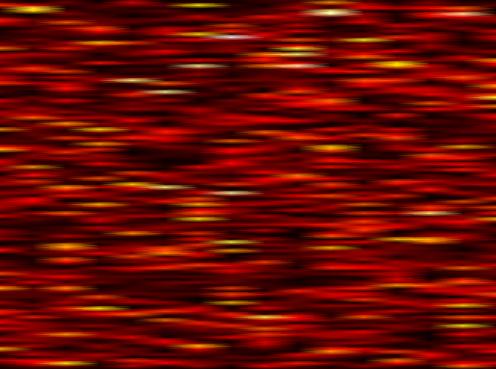
Label: WOLA